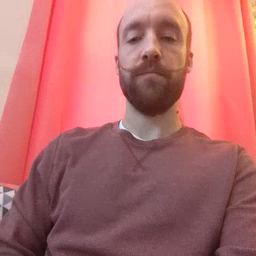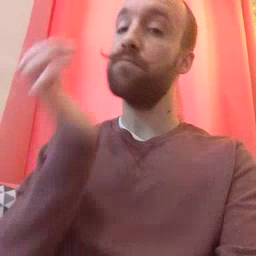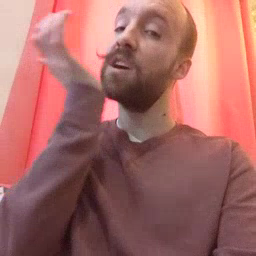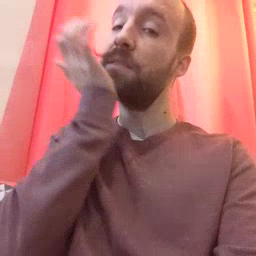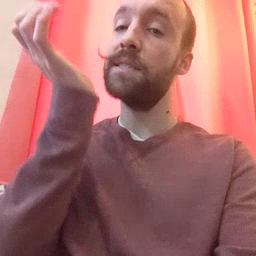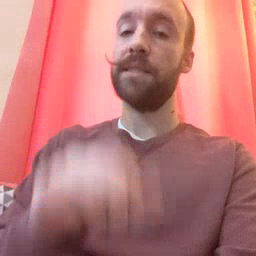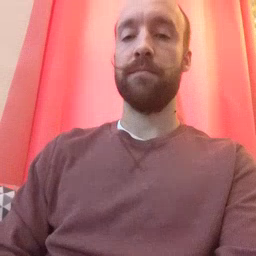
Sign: grass